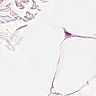
Metastatic tissue present: no